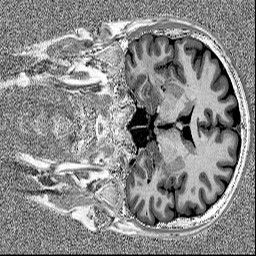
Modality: MP2RAGE
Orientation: coronal
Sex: male